You are looking at the wavelet scalogram of a bearing's acceleration signal. Based on the visible evidence, which condition applies: normal, inner_race, outer_race, ball?
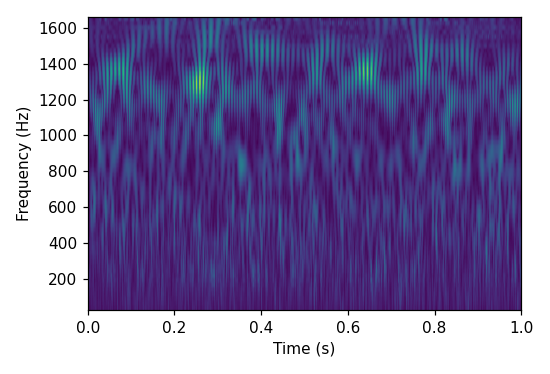
Answer: outer_race